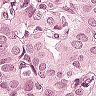
Metastatic tissue present: yes